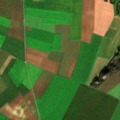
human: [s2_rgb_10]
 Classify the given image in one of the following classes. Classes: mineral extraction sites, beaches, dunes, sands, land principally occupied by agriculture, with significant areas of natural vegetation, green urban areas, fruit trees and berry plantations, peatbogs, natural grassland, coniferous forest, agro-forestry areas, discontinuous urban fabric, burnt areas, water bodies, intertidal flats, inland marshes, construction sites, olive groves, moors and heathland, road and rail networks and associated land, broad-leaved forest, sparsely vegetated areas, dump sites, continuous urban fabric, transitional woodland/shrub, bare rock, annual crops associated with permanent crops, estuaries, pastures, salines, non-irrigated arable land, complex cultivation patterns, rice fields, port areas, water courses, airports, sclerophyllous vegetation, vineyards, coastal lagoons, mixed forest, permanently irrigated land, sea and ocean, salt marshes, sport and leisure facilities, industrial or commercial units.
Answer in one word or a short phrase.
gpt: discontinuous urban fabric, non-irrigated arable land, complex cultivation patterns